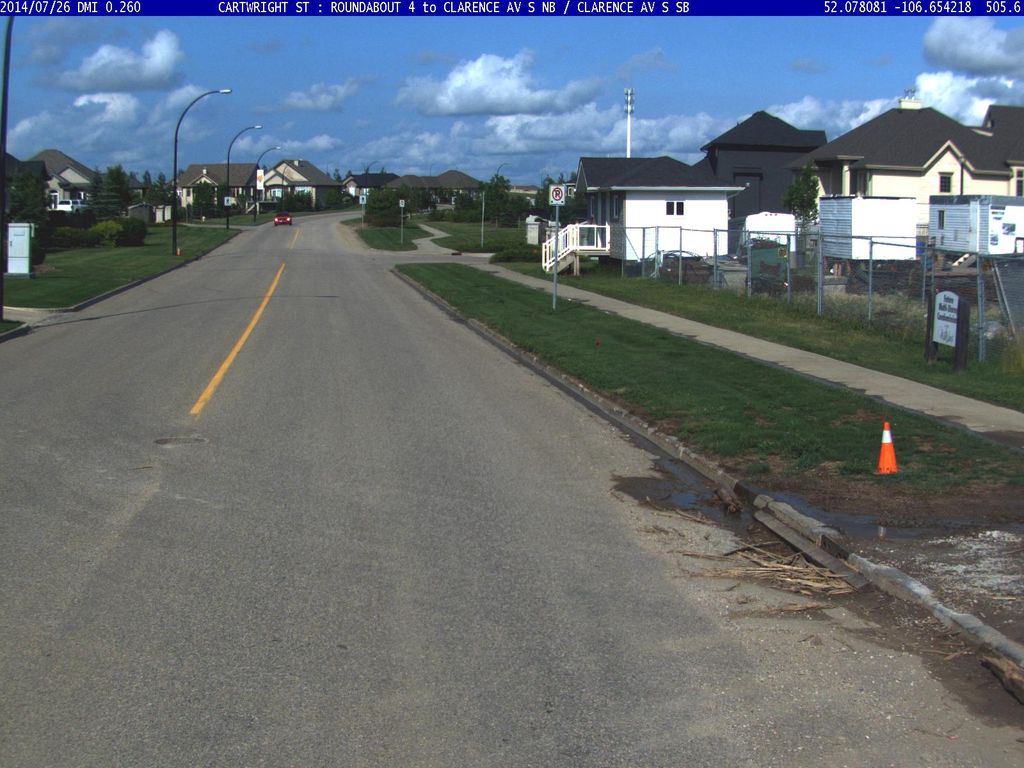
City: saskatoon